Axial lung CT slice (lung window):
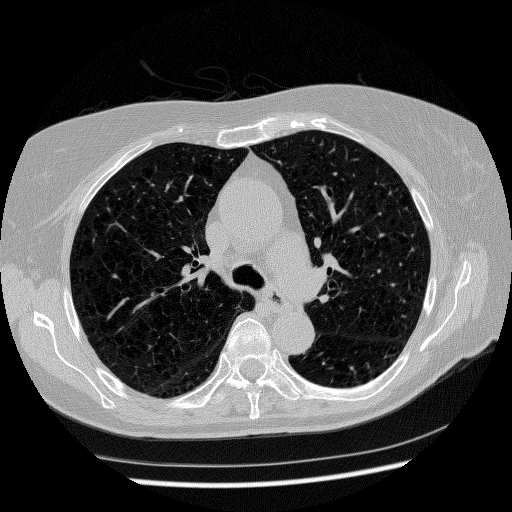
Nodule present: no